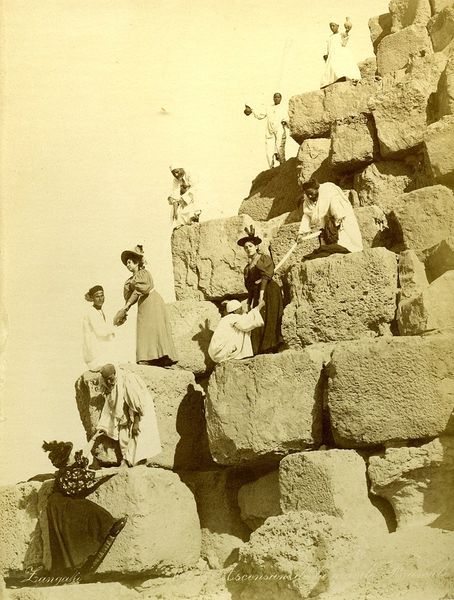
Titel: No. 435 Ascension de la grande Pyramide
Künstler: George Zangaki
Standort: Hamburg
Institution: Museum für Kunst und Gewerbe Hamburg
Schlagwörter: mensch, foto, fotografie, photographie, religion, kunst, darstellung, photo, pyramide, tourismus, reisen, albumin, pyramiden, lichtbild, reisefotografie, cheops, menschenbild, schwarzweißpositivverfahren, silbersalzverfahren, schwarzweißfotografie, reisephotographie, albuminpapier, kultplätze, anthropoide